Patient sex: F
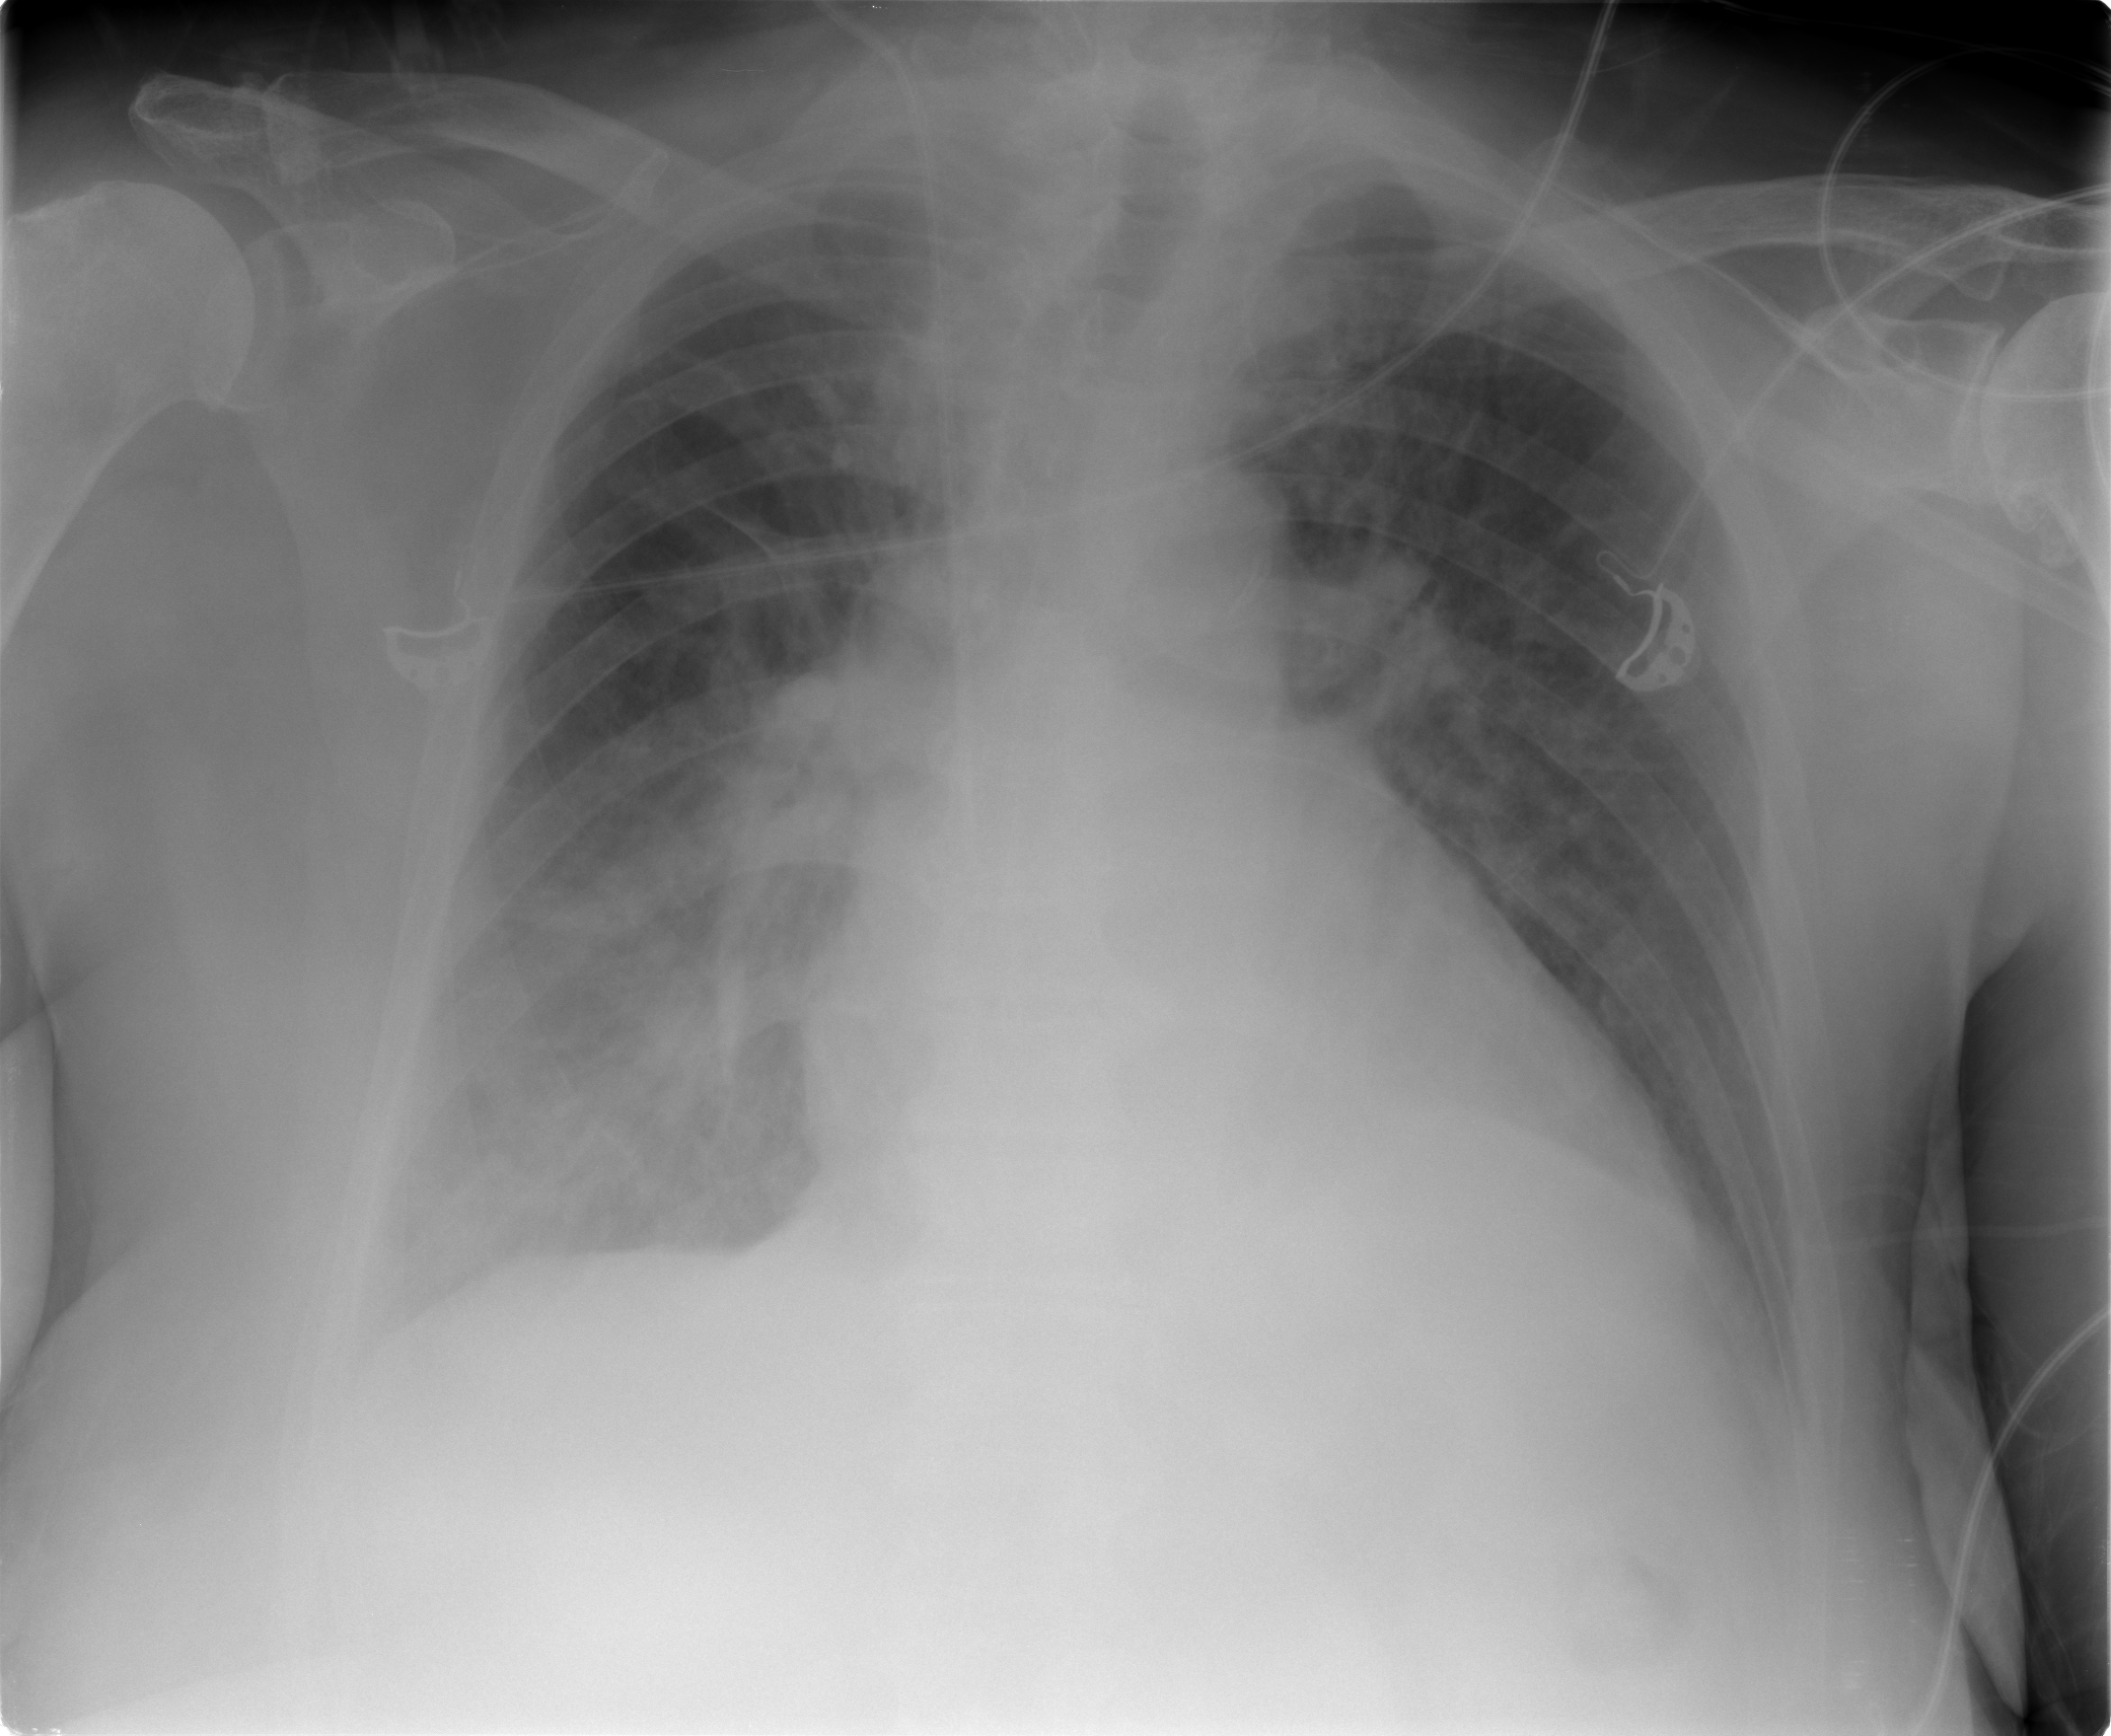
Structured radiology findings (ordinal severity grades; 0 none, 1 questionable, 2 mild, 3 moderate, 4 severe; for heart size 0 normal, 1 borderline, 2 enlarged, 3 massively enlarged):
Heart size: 2
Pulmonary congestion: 3
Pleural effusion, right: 2
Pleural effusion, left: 2
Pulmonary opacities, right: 3
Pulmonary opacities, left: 2
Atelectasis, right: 3
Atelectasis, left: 2